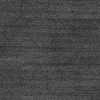
Atmospheric dust classification: dusty